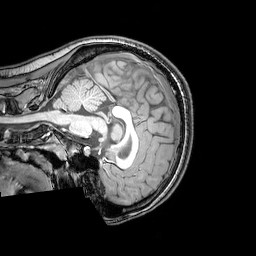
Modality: T1w
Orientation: sagittal
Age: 20
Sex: female
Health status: healthy
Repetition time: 0.081 s
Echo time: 0.037 s